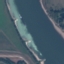
Land use / land cover class: River